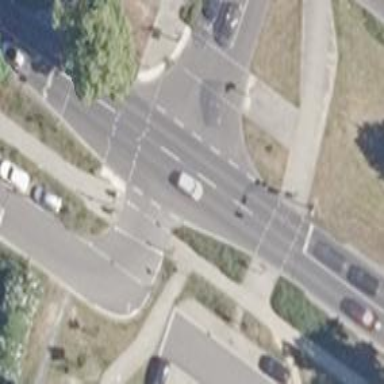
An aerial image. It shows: Crossing with traffic signals.